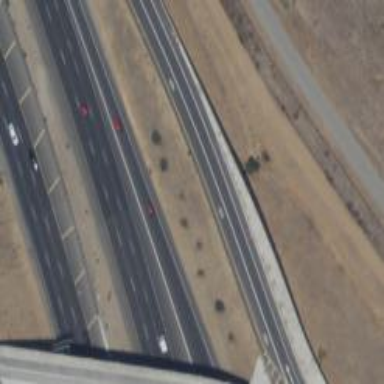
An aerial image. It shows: Motorway link.